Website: macys
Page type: billing-address
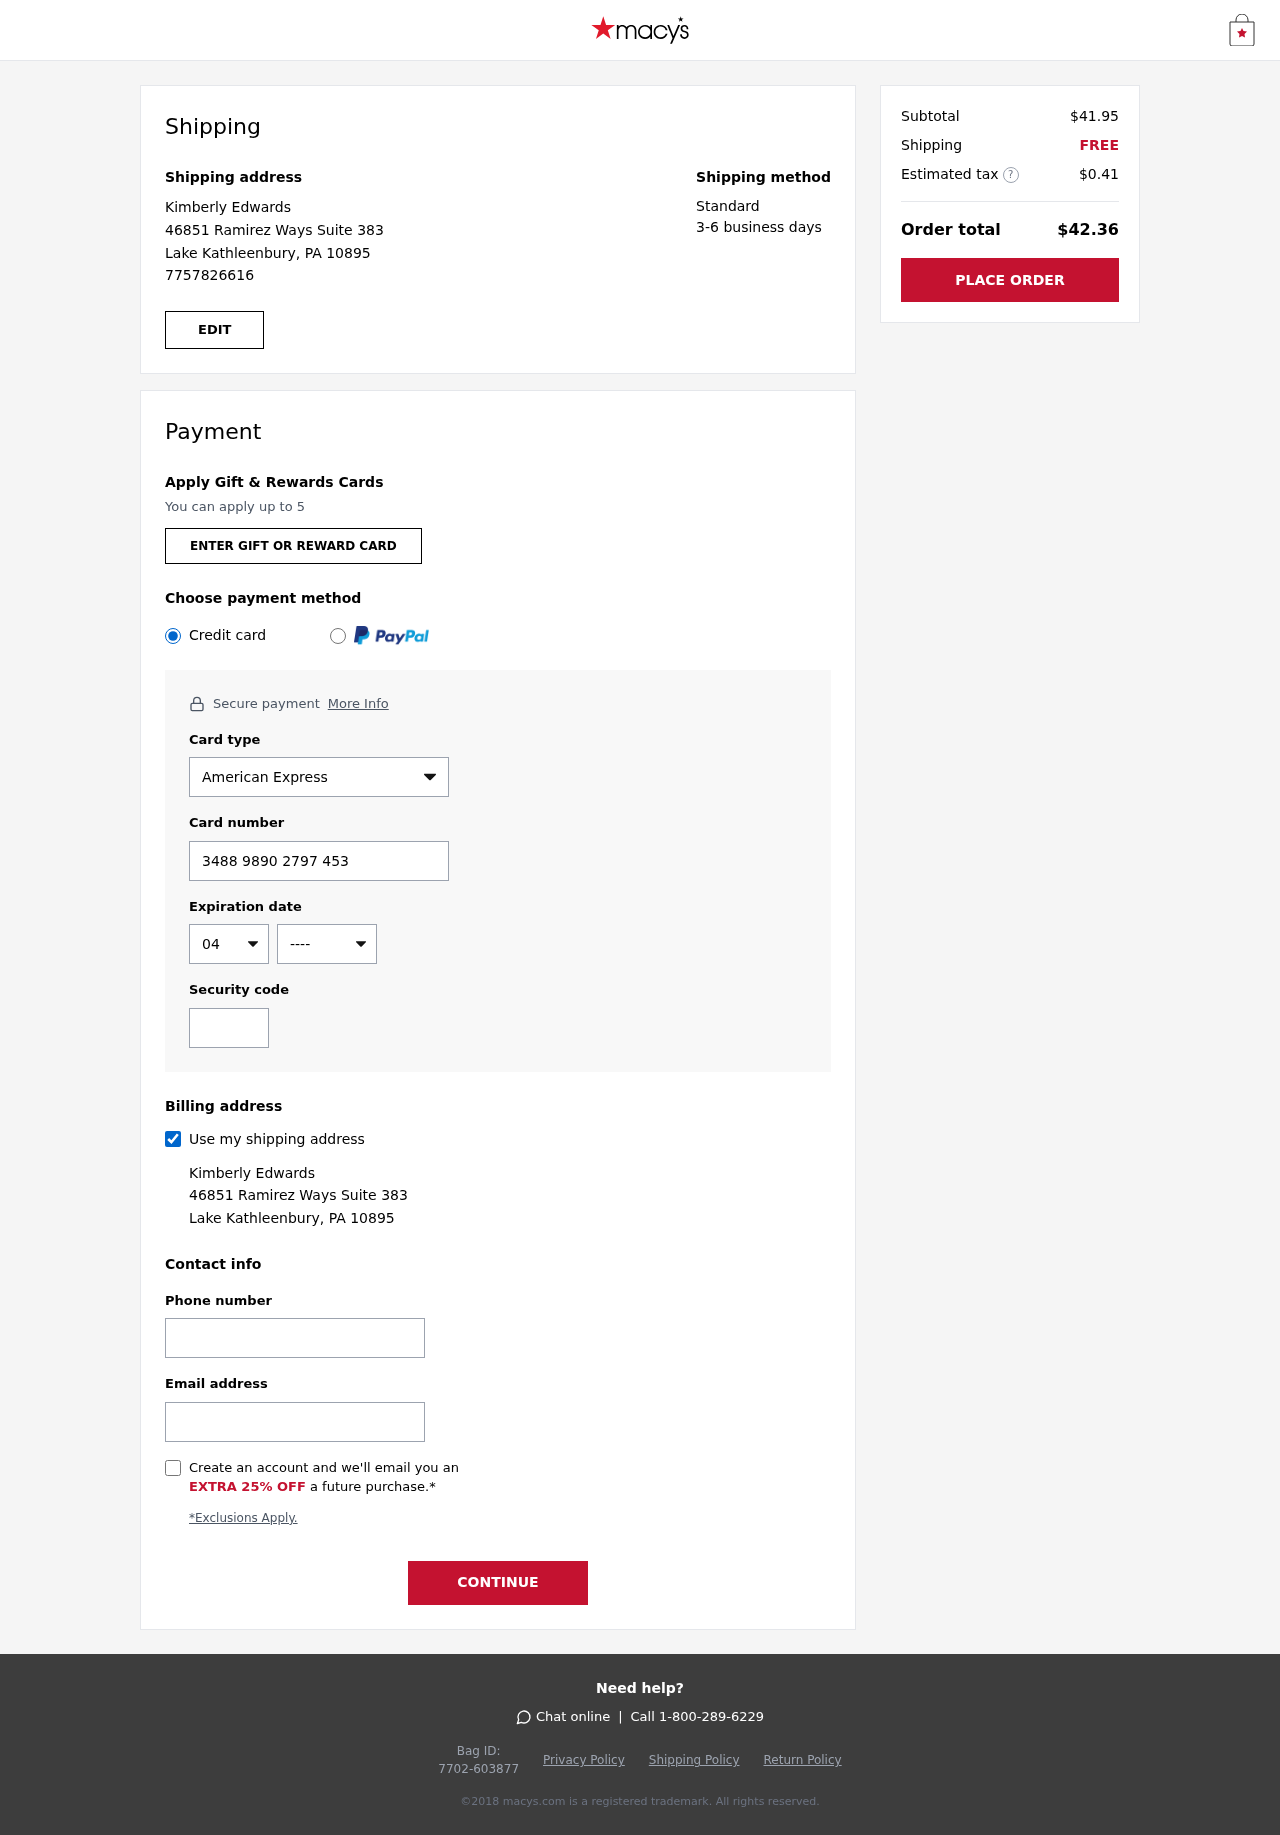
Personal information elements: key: PII_CARD_CVV
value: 1086
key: PII_CARD_EXPIRY_MONTH
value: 04
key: PII_CARD_EXPIRY_YEAR
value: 27
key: PII_CARD_NUMBER
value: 3488 9890 2797 453
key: PII_CARD_TYPE
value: American Express
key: PII_EMAIL
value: kimberly_edwards@gmail.com
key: PII_FULLNAME
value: Kimberly Edwards
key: PII_PHONE
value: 7757826616
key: PII_STREET
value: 46851 Ramirez Ways Suite 383
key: PII_CITY_STATE_ZIP
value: Lake Kathleenbury, PA 10895
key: PII_FIRSTNAME
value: Kimberly
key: PII_LASTNAME
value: Edwards
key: PII_FULLNAME2
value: Kimberly Edwards
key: PII_FULLNAME3
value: Kimberly Edwards
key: PII_FIRSTNAME2
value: Kimberly
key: PII_FIRSTNAME3
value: Kimberly
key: PII_LASTNAME2
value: Edwards
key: PII_LASTNAME3
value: Edwards
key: PII_FIRSTNAME_DERIVED
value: Kimberly
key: PII_LASTNAME_DERIVED
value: Edwards
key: PII_FULLNAME_DERIVED
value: Kimberly Edwards
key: PII_NAME_FULL_DERIVED
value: Kimberly Edwards
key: PII_PHONE2
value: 7757826616
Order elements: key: ORDER_SUBTOTAL
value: $41.95
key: ORDER_SHIPPING_COST
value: FREE
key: ORDER_TAX
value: $0.41
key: ORDER_TOTAL
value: $42.36